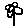
Label: flower